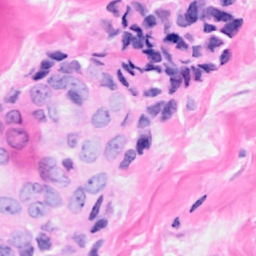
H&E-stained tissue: Breast